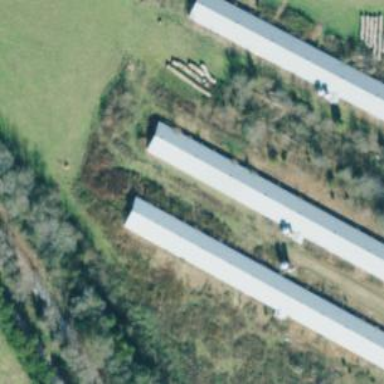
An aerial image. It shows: Farm auxiliary building.